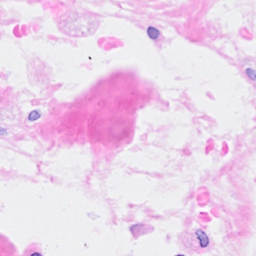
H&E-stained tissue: Breast